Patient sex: M
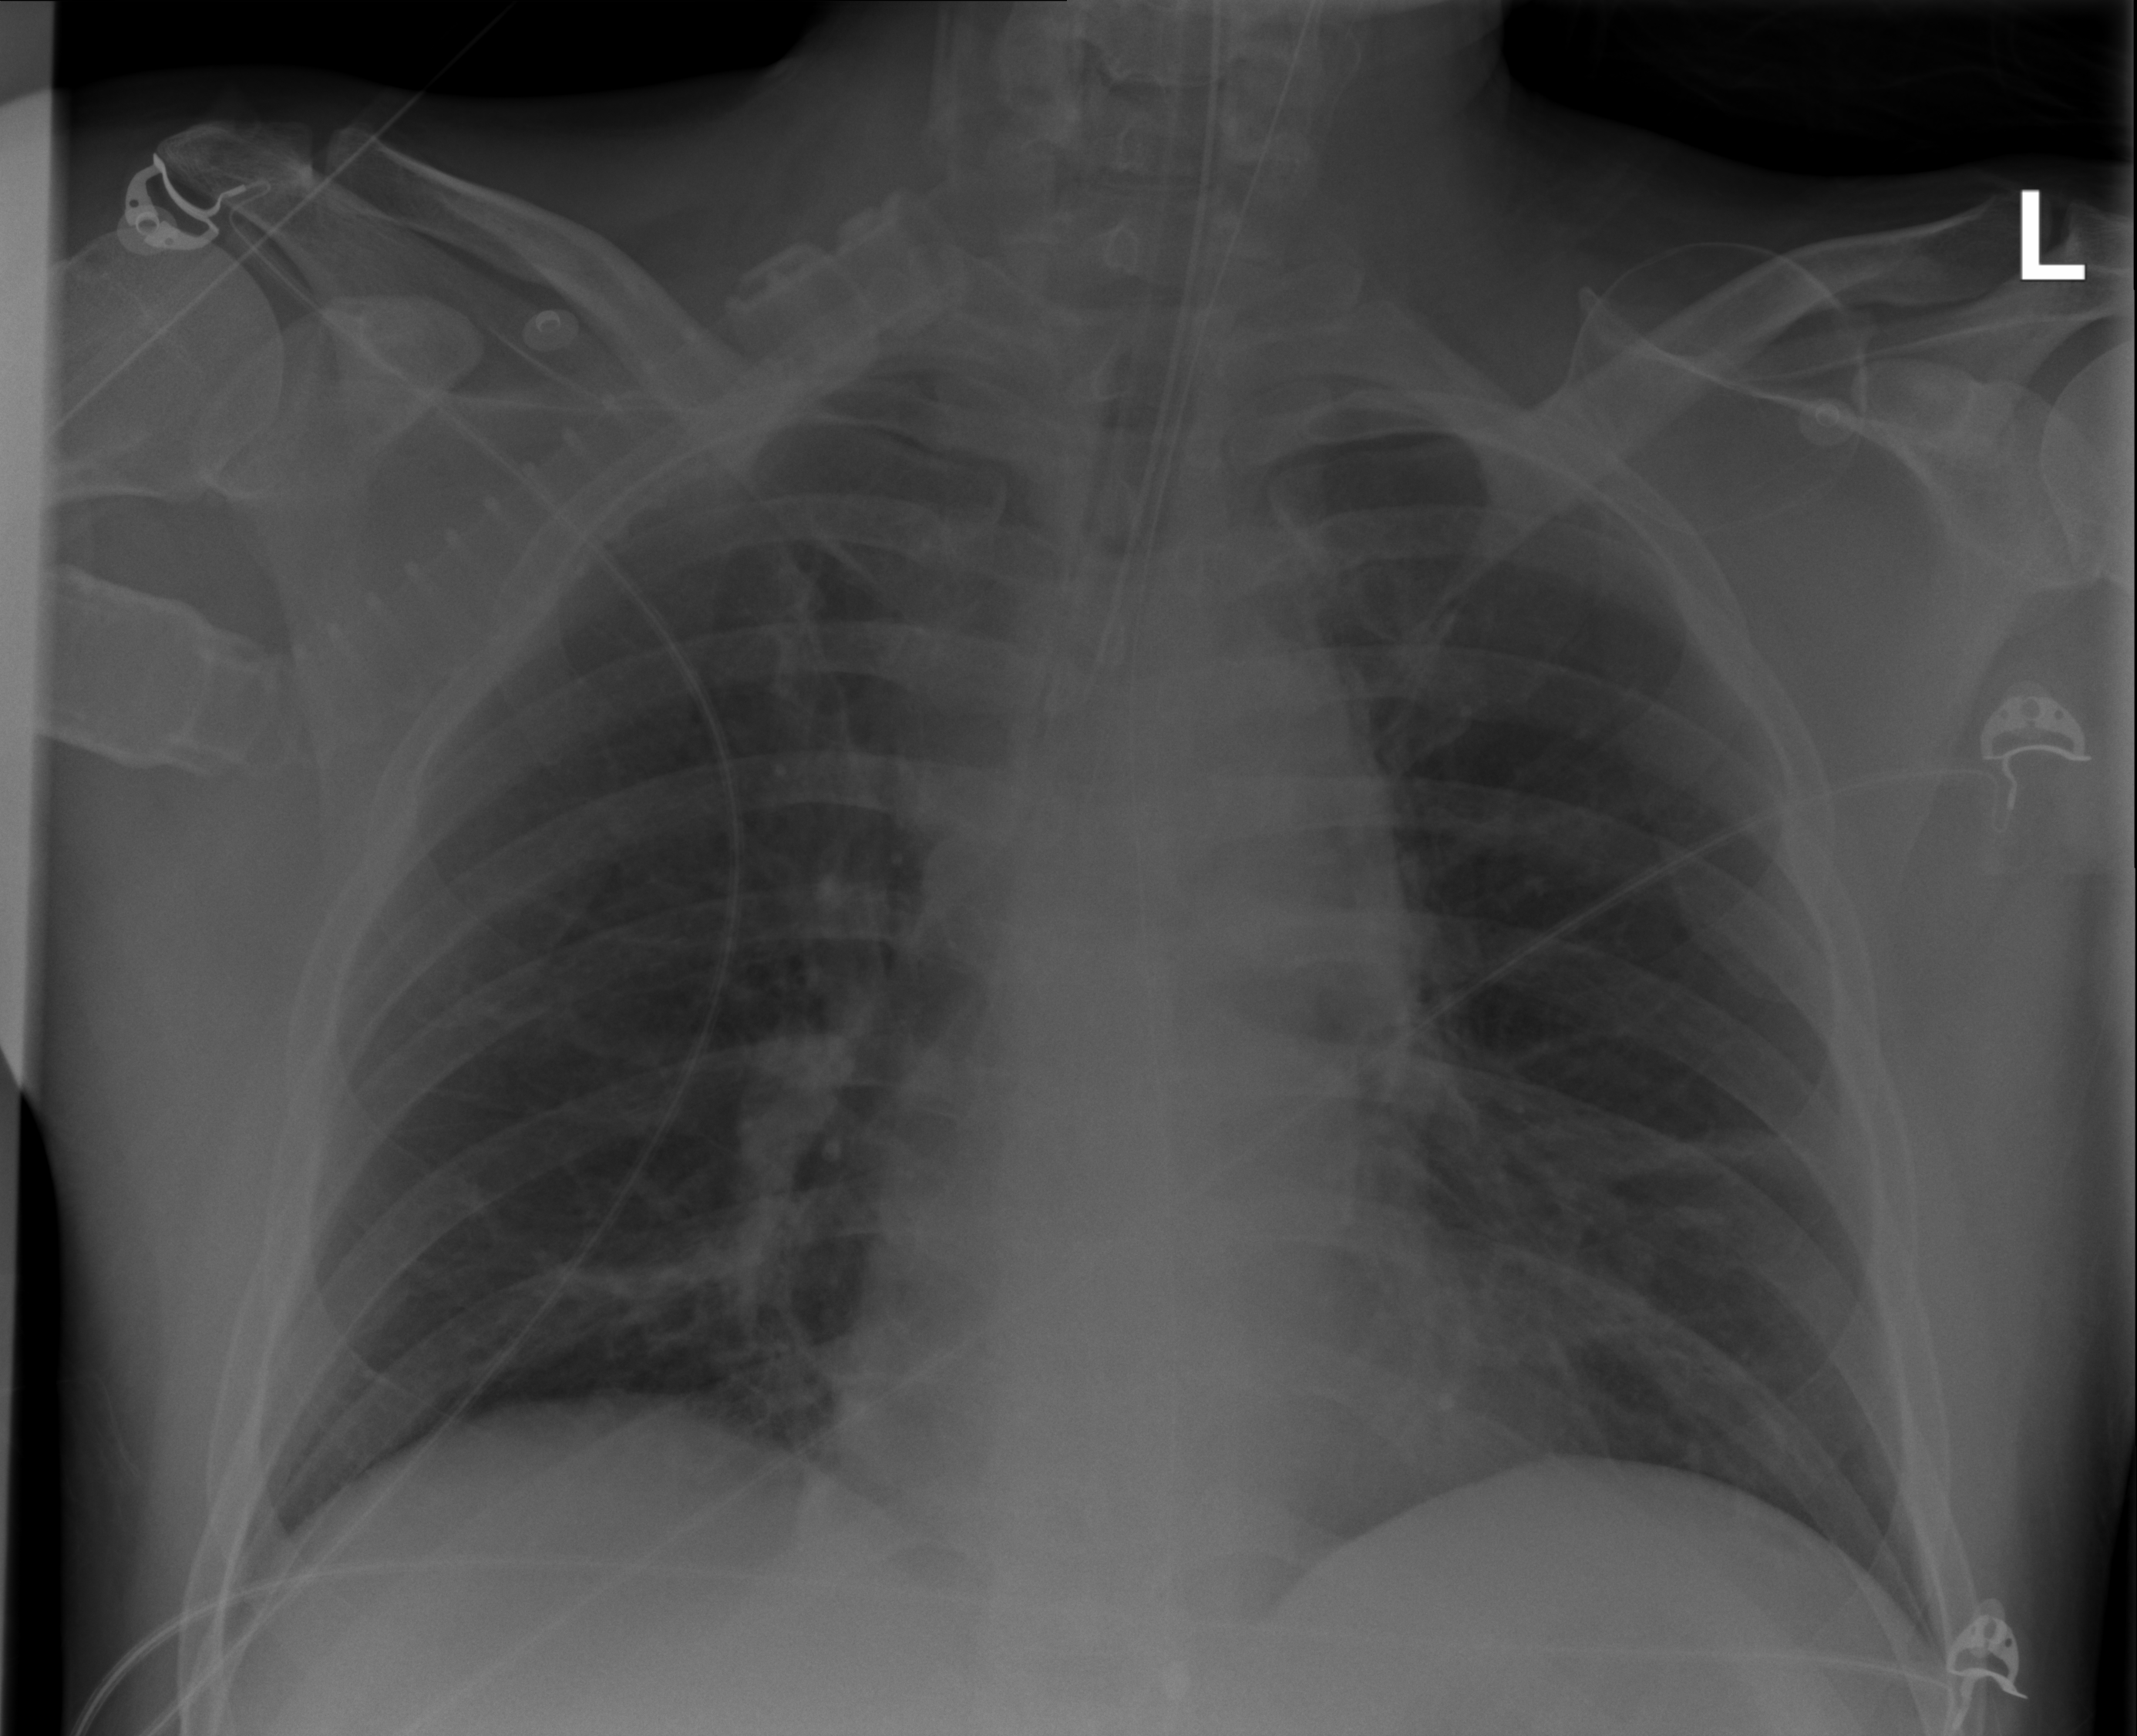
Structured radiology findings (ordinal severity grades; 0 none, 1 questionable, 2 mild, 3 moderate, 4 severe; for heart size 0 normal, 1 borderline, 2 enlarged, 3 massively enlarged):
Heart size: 0
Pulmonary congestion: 0
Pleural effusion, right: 2
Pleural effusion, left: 0
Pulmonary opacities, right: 2
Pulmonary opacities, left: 2
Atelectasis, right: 2
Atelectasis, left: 2